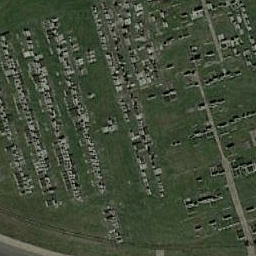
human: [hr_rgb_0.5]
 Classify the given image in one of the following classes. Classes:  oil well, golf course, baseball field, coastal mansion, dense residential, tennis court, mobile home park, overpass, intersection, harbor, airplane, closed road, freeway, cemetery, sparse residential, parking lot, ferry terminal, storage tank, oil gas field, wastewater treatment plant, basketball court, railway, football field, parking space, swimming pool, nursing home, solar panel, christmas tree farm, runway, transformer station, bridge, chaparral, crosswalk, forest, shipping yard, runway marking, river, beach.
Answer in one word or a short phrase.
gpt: cemetery